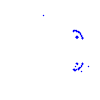
Particle: proton